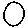
Label: circle